Question: I am trying to create a store using Magento ver. 1.8.1.0. My programming capabilities are not great. I am an electronics engineer and I know embedded C properly, only. So, please treat me well.
I have installed the theme Shoes Store from <URL>. The theme works fine for now, but I have ran into the problem that near the price, there is a text "undefined", as it can be seen in the below screenshot clip.

I have used my browser to check the code of this block and it is like this:
'''
<div class="price-box">
<span class="regular-price" id="product-price-1">
<span class="price">
<span class="cur_sym">1</span>
<span class="price_int">9,99&nbsp;TL.</span>
<span class="price_deci">undefined</span></span>
</span>
</div>
<div class="actions">
<a class="details" href="http://www.myurl.com/store/denek-urun.html" title="Details">Details</a>
</div>
'''
And this HTML code is generated by <URL> page which is a part of the theme and which uses following to print the above HTML code:
'''
<?php echo $this->getPriceHtml($_product, true) ?>
'''
As far as I understand, the "undefined" comes from the decimal part of the price. I have checked 'app/design/frontend/base/default/template/catalog/product/price.phtml' but couldn't understand anything.
How can I get rid of the "undefined" text?
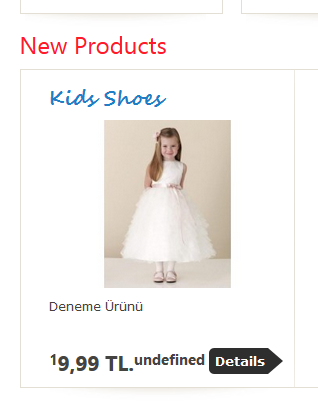
Answer: Thanks to <URL>, I have solved my problem.
Below is my solution. I have changed the script part on file '/app/design/frontend/default/shoe_store/template/page/html/head.phtml' as follows:
'''
var price, sepstr, firstpart, secondpart, currency;
jQuery(document).ready(function ()
{
jQuery(
'.newproducts .price-box .regular-price .price, .newproducts .old-price .price, .newproducts .special-price .price, .category-products .price-box .regular-price .price, .category-products .old-price .price, .category-products .special-price .price, .product-shop .price-box .regular-price .price, .product-shop .old-price .price, .product-shop .special-price .price'
).each(function ()
{
price = jQuery.trim(jQuery(this).text());
if(price.indexOf("TL") > -1) // The currency is TL
{
sepstr = price.split(',');
firstpart = sepstr[0];
secondpart = sepstr[1];
currency = secondpart[3] + secondpart[4];
secondpart = secondpart.replace(currency, '');
jQuery(this).html('<span class="price_int">' + firstpart +
',</span><span class="price_deci">' + secondpart + '</span>' + '<span class="price_int">' + currency + '</span>');
}
else
{
sepstr = price.split('.');
firstpart = sepstr[0];
secondpart = sepstr[1];
currency = firstpart[0];
firstpart = firstpart.replace(currency, '');
jQuery(this).html('<span class="cur_sym">' + currency + '</span><span class="price_int">' + firstpart +
'.</span><span class="price_deci">' + secondpart + '</span>');
}
});
});
'''
The result is: